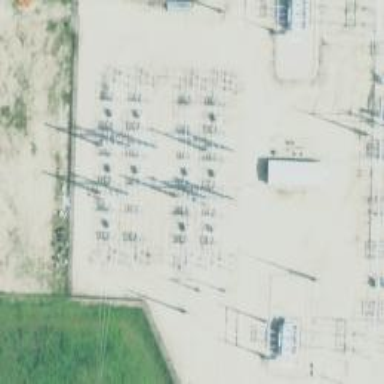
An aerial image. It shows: Switch for power supply.